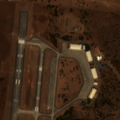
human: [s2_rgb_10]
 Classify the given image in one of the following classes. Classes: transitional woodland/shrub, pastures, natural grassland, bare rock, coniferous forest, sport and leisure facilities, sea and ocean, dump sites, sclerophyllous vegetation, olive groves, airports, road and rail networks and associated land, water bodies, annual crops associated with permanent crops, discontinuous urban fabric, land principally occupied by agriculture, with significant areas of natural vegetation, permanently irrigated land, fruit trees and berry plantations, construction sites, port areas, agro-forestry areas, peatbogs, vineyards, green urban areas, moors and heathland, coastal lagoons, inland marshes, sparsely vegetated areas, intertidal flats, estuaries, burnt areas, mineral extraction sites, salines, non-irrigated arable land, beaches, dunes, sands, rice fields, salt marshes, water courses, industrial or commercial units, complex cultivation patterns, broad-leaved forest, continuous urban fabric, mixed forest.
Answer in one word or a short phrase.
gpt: airports, agro-forestry areas